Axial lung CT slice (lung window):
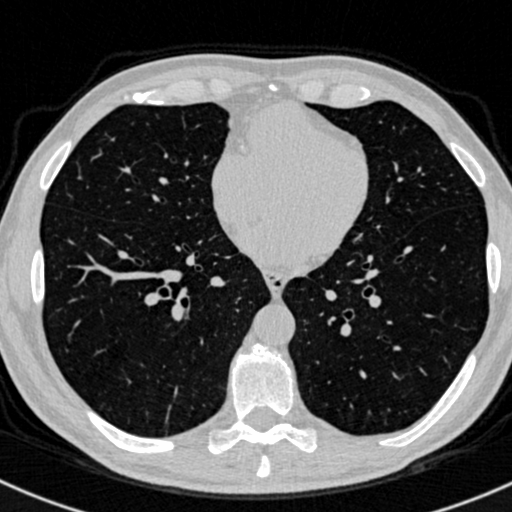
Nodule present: no